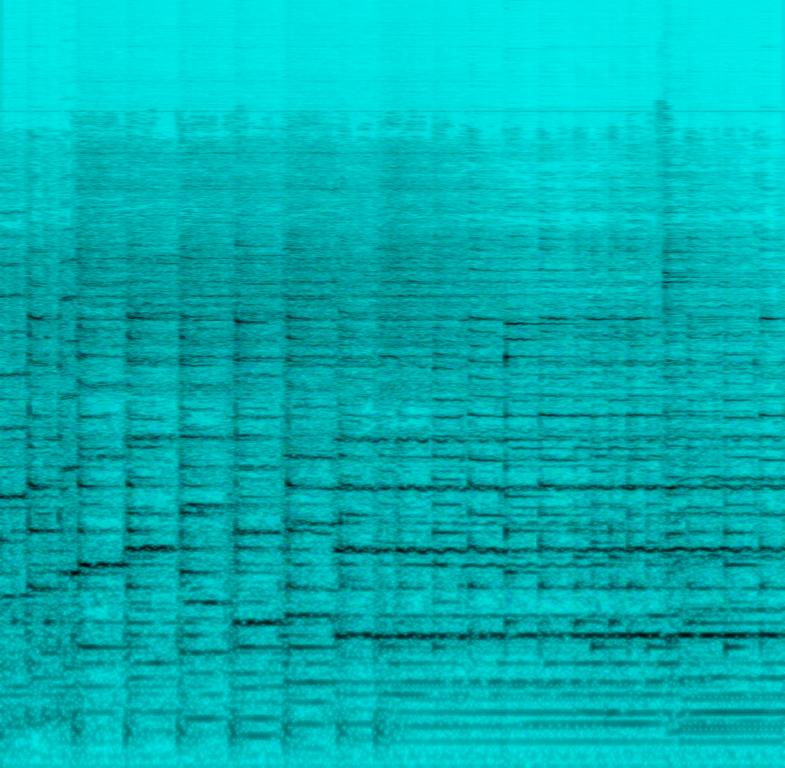
This amateur recording features a rock song. The main melody is played on violins. This is accompanied by percussion playing with breaks matching the breaks in the violin parts. At the end, the violins play a sustained note and a banjo starts to play a melody. A tambourine is played on the first count of the second bar after the banjo starts to play. This is an uptempo song and has a happy feel. This instrumental song can be played in a coffee shop.